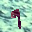
Label: 9